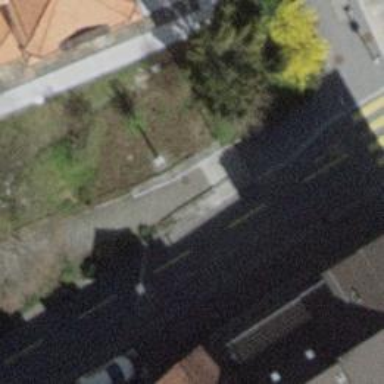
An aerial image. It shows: Set of steps on the road.